You are looking at the short-time Fourier spectrogram of a bearing's acceleration signal. What is the most likely bearing condition (normal, inner_race, outer_race, ball)?
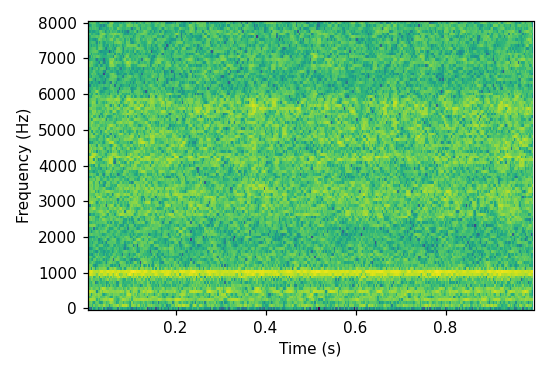
Answer: normal